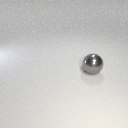
large gray metal sphere